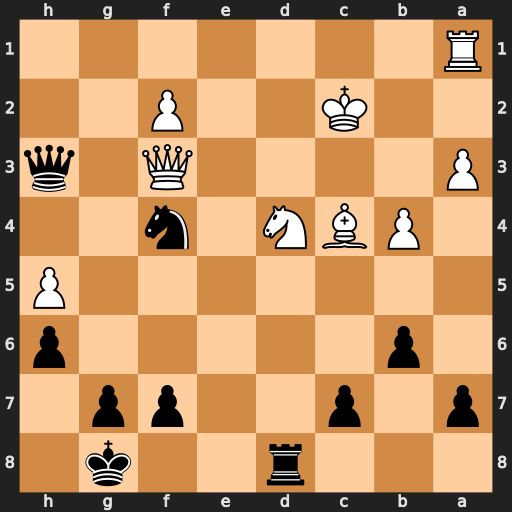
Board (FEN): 3r2k1/p1p2pp1/1p5p/7P/1PBN1n2/P4Q1q/2K2P2/R7
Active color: b
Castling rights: -
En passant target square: -
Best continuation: Rxd4 Qxh3 Nxh3